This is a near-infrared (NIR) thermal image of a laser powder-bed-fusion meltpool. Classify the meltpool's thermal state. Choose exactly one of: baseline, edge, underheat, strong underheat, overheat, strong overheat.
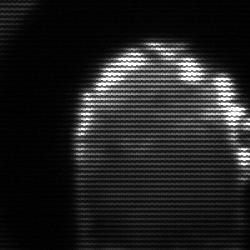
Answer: baseline